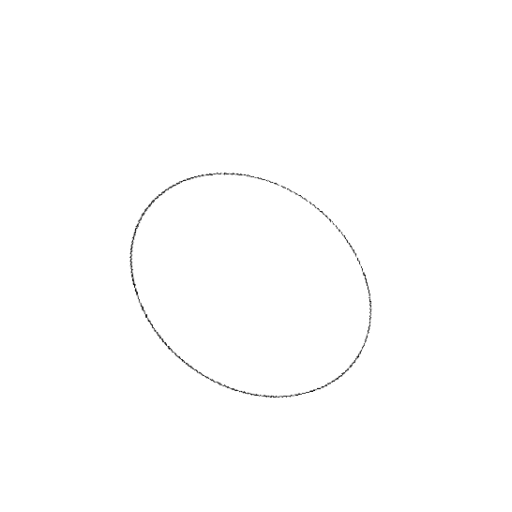
Crossing number: 0